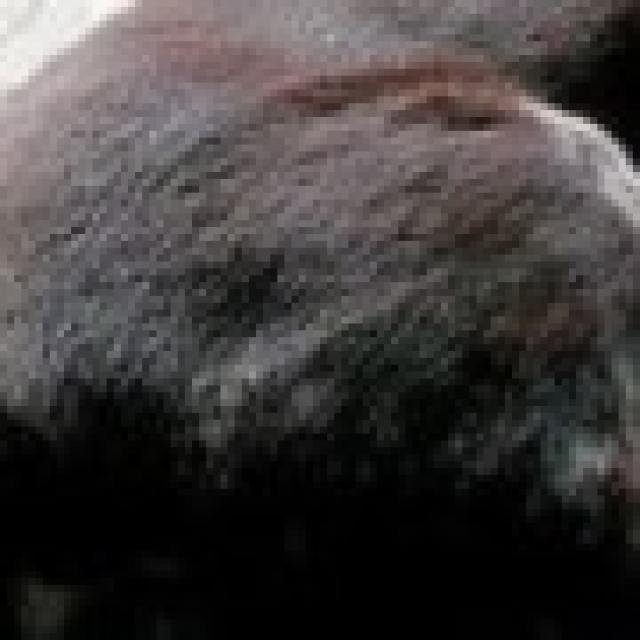
Healthy canine skin — no visible lesions, inflammation, or abnormalities. The skin and coat appear normal.